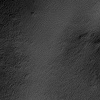
Atmospheric dust classification: not_dusty